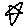
Label: star